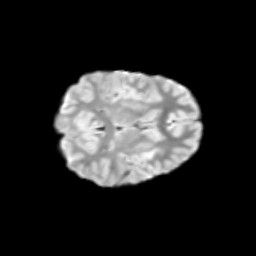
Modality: T2w
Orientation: axial
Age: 9
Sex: female
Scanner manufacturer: siemens
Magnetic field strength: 3 T
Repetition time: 3.8 s
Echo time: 0.07 s